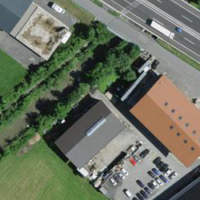
EUNIS habitat code: 57
Species observed at this site:
Corvus corone
Larus michahellis
Cyanistes caeruleus
Cygnus olor
Fulica atra
Anas platyrhynchos
Parus major
Pica pica
Fringilla coelebs
Buteo buteo
Turdus merula